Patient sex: M
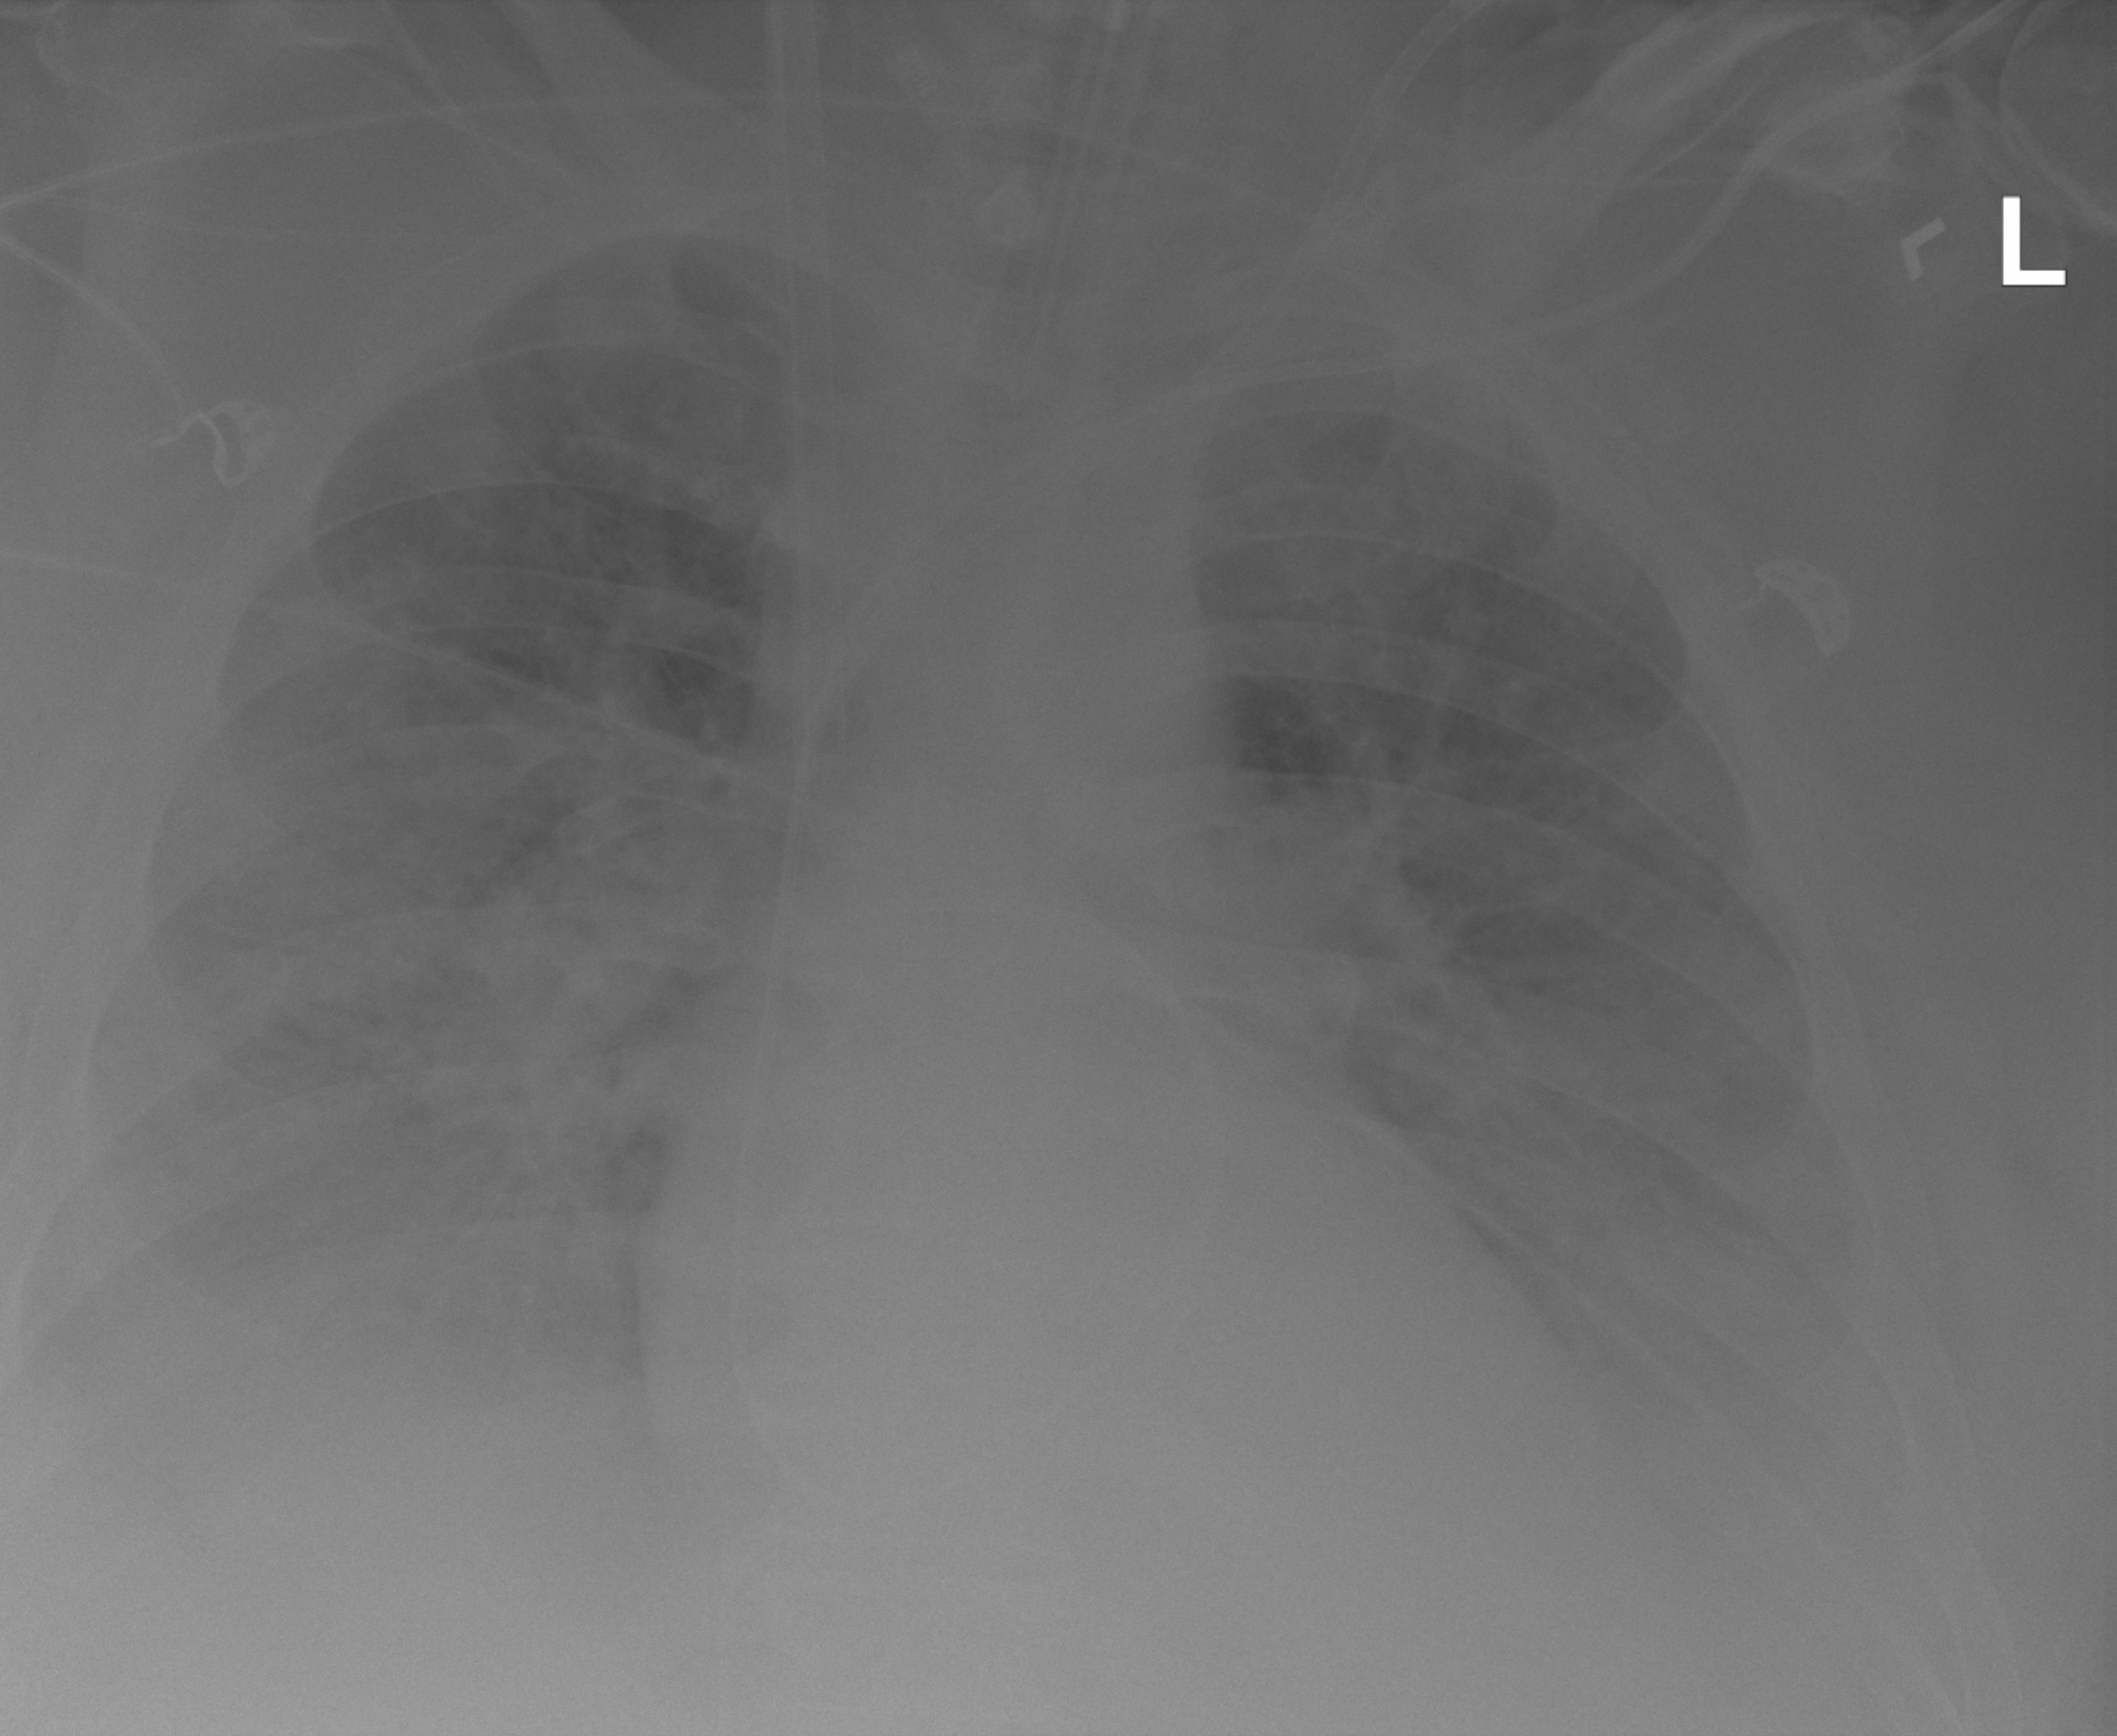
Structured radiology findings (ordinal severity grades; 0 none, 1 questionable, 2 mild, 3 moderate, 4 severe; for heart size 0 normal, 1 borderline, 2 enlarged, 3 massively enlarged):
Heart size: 0
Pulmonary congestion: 3
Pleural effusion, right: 3
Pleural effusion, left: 3
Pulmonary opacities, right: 0
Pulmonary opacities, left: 0
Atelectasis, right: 2
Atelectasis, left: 2